Interaction volume radius: 5 \u00c5
Interaction volume height: 10 \u00c5
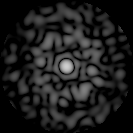
Disorder parameter: 0.8776